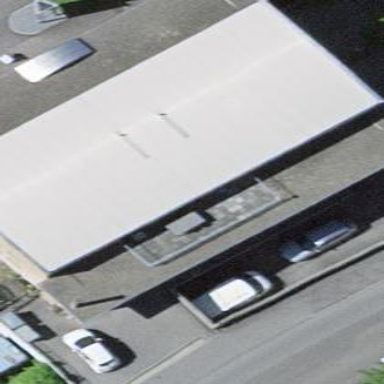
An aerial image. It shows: Retail building.